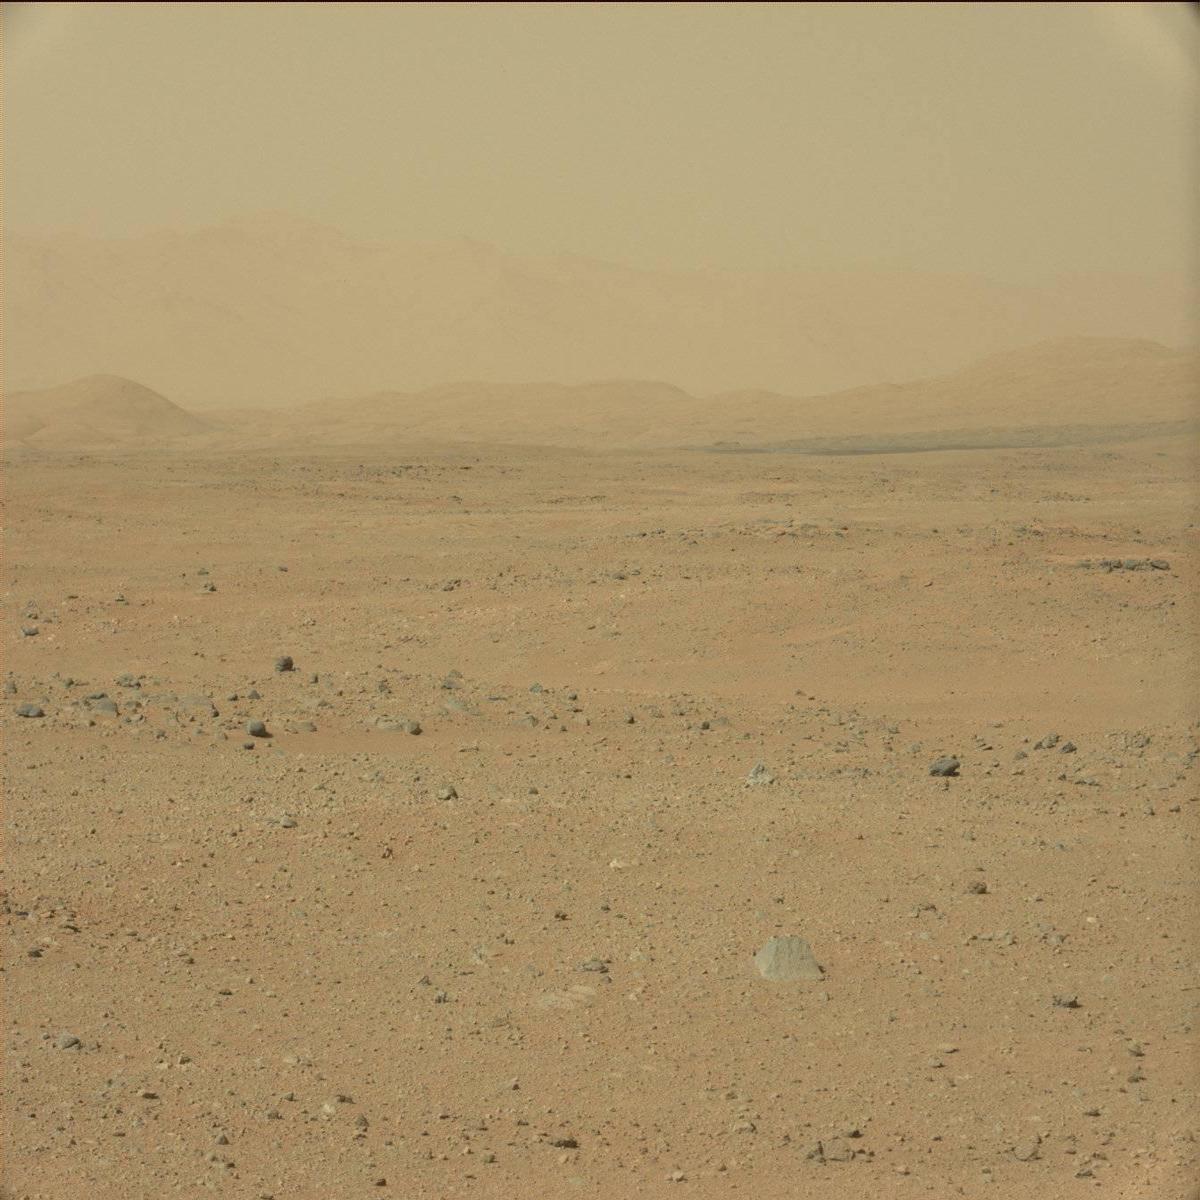
Terrain classes present: Bedrock, Ridge, Rock, Sand / Soil, Sky